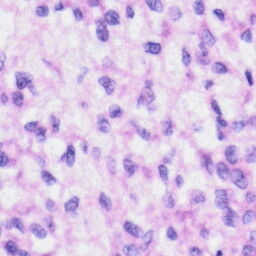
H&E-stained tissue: Liver